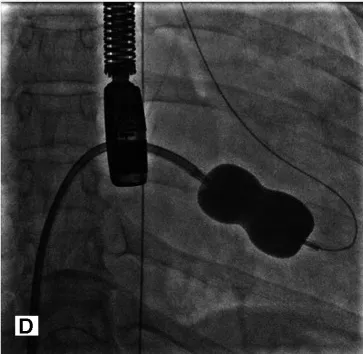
(D) The Inoue balloon was dilated over snared Terumo wire to dilate the commissural part of the mitral valve.
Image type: radiology (x_ray)